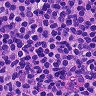
Metastatic tissue present: no